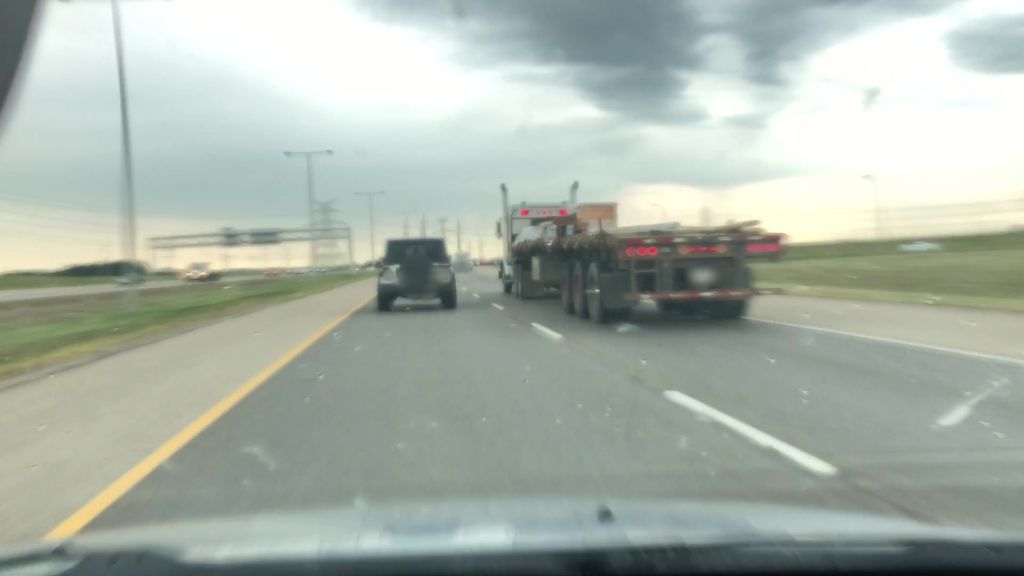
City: edmonton